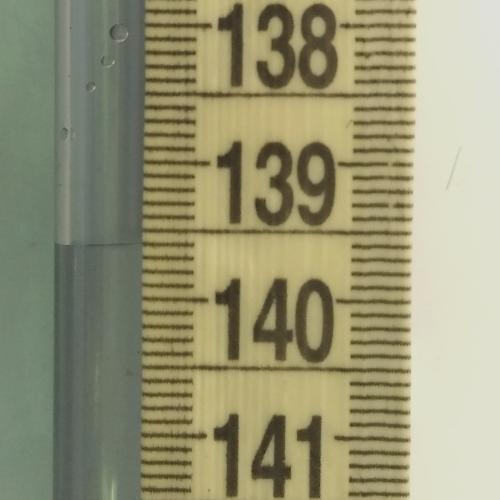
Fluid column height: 139.6 cm